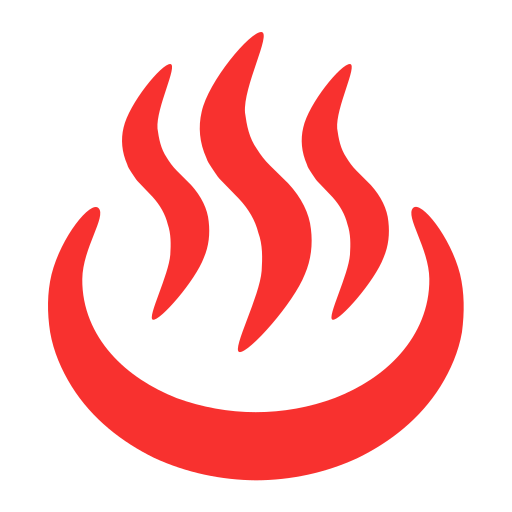
hot springs flat